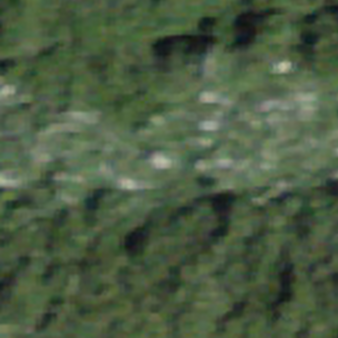
Label: other